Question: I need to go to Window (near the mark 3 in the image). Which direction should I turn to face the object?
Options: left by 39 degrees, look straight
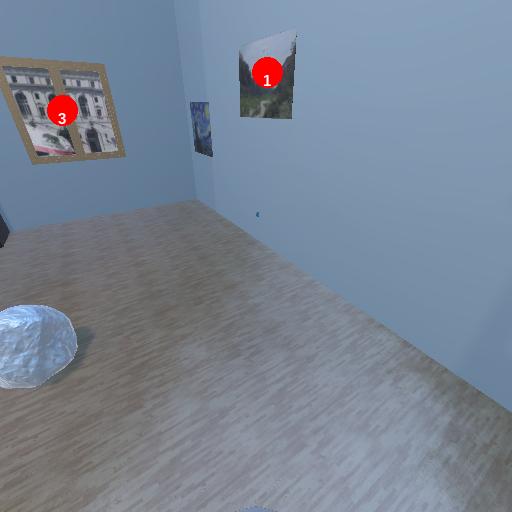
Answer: left by 39 degrees